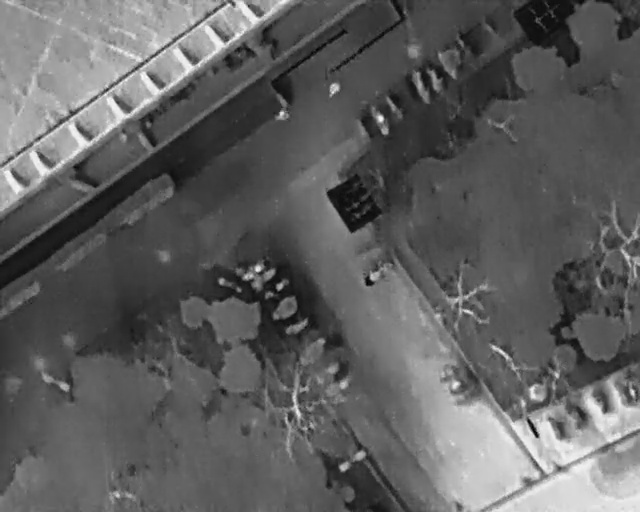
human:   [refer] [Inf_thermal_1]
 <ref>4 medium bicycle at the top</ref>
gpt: <box>[[58, 19, 60, 26, 66], [60, 17, 62, 24, 56], [62, 15, 69, 17, 158], [65, 14, 70, 16, 154]]</box>

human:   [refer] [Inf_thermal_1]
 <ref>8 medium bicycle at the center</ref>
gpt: <box>[[35, 52, 36, 58, 37], [38, 49, 40, 55, 137], [45, 60, 47, 66, 140], [39, 50, 42, 58, 138], [43, 56, 45, 63, 138], [42, 52, 44, 59, 146], [57, 49, 60, 56, 135], [47, 65, 50, 71, 139]]</box>